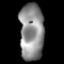
Tissue: lung
Cell type: Epithelial cells
Senescence score: 0.2347
Nuclear area (px): 1355
Mean DAPI intensity: 140.814